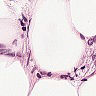
Metastatic tissue present: yes